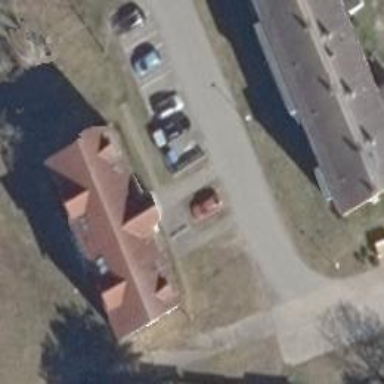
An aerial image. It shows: Gabled roof on building that houses apartments.